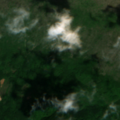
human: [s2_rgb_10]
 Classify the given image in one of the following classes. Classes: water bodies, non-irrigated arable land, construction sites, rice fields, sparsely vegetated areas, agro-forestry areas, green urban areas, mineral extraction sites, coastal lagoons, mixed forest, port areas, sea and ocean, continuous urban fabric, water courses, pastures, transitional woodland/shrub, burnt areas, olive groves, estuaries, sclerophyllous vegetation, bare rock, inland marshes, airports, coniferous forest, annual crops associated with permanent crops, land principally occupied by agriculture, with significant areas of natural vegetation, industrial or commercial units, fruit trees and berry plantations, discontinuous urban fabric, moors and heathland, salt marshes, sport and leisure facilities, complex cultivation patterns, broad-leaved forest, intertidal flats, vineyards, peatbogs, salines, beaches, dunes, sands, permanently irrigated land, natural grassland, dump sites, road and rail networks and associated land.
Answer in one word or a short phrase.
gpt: broad-leaved forest, natural grassland, transitional woodland/shrub